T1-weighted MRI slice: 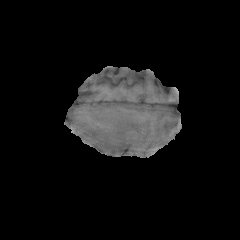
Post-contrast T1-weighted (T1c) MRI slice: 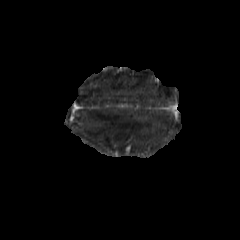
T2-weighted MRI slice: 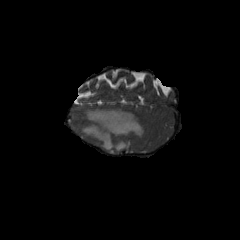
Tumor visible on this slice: yes